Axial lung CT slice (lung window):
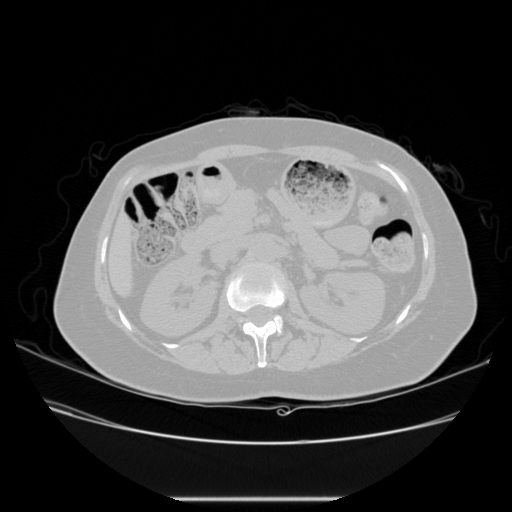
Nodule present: no